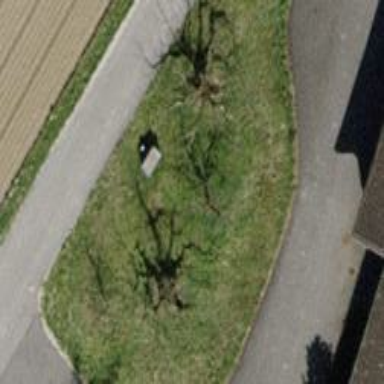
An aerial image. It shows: Single tag "natural: tree."